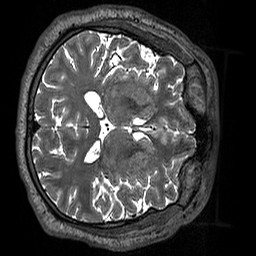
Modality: T2w
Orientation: axial
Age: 39
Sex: male
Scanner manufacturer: siemens
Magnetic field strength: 3 T
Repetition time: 3.2 s
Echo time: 0.412 s